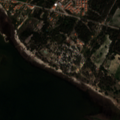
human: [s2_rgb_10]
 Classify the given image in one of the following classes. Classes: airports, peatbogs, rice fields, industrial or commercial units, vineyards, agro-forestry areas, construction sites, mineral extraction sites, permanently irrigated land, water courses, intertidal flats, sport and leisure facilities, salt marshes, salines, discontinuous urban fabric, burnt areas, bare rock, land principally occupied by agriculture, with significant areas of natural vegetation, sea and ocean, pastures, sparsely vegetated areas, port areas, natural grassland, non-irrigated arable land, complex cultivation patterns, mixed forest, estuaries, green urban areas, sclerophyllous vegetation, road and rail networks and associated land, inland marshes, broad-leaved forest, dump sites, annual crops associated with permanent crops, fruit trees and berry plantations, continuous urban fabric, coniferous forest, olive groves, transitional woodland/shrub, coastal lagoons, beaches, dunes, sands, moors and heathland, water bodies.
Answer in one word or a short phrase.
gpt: discontinuous urban fabric, non-irrigated arable land, complex cultivation patterns, coniferous forest, salt marshes, coastal lagoons